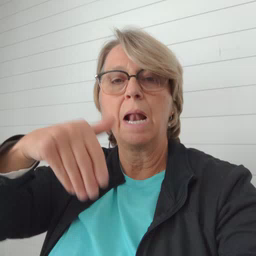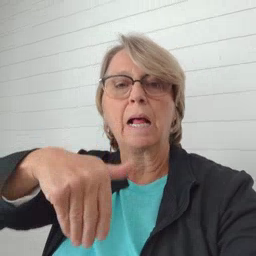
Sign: night